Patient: sex M, age 83
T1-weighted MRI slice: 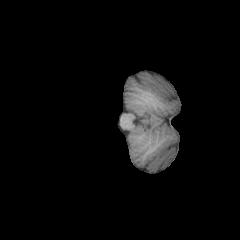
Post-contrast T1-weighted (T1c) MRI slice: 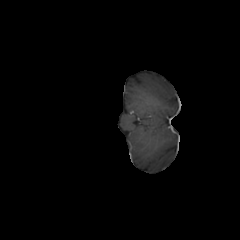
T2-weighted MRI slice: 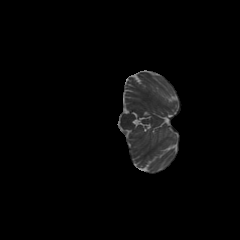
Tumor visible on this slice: no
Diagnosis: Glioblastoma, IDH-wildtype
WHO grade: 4